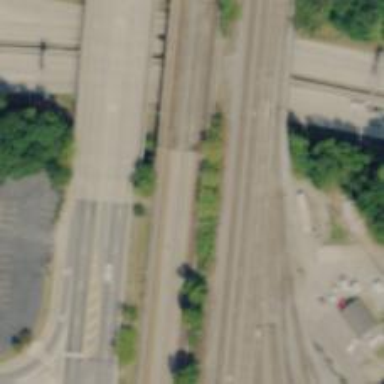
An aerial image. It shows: Bridge used for electrified rail service siding.